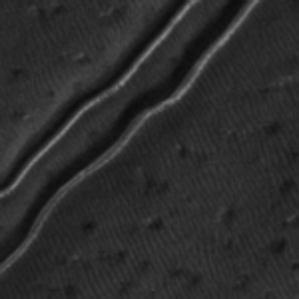
Label: frost